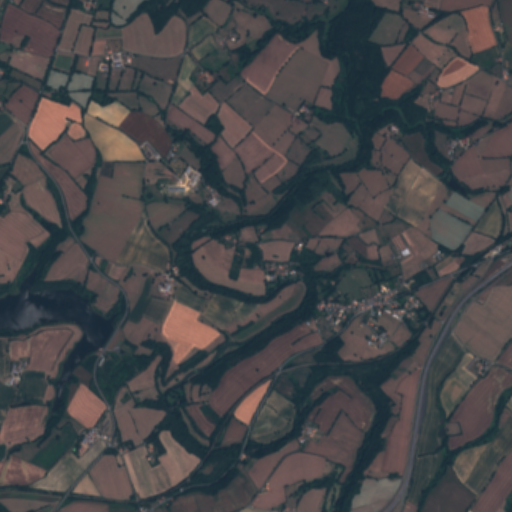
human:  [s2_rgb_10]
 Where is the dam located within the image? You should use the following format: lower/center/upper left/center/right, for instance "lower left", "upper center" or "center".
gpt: The dam is located in the lower left of the image.
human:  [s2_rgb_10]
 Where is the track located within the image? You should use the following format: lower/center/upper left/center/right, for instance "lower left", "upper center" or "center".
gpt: There is no track in the image.